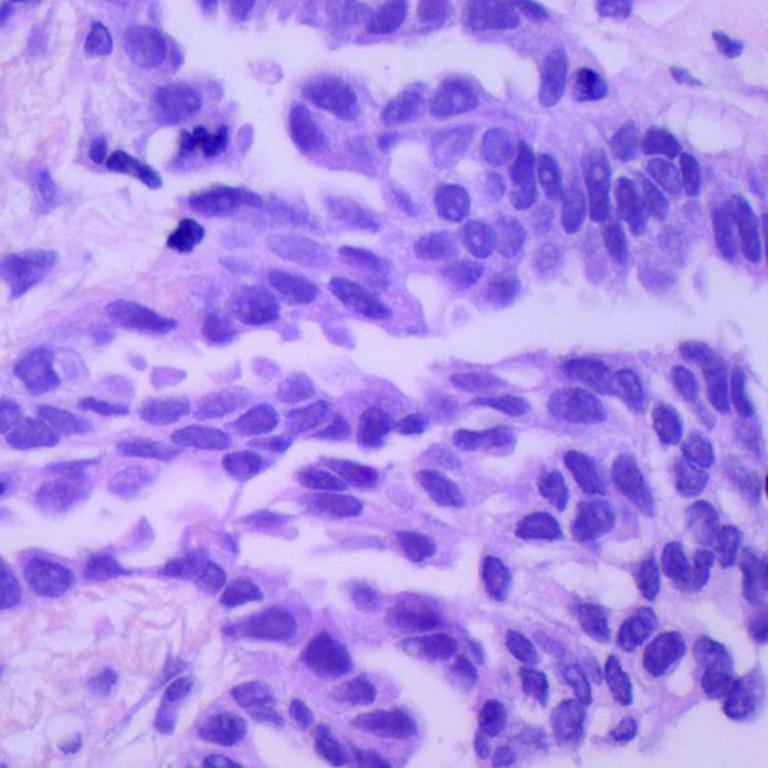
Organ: lung
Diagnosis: adenocarcinomas